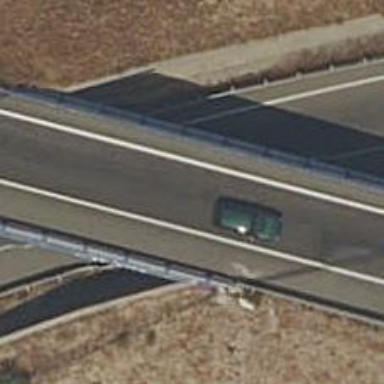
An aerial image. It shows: Bridge on motorway link.